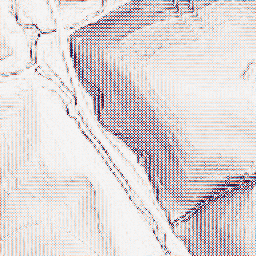
Category: wavelet
Decomposition family: wavelet_biorthogonal
Decomposition parameters: wavelet: bior1.3
level: 1
Upsampling method: sinc_blackman
Upsampling parameters: scale: 8
kernel_size: 16
Upsampling scale: 8